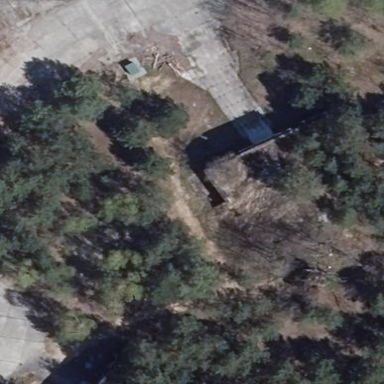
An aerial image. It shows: Round-shaped bunker which is hardened aircraft shelter.